Question: I have used the below query :
'''
select distinct e.case_id,e.case_name,s.script_name,s.script_type,e.Result
from executions_table e
left outer join scripts_table s on s.Case_ID=e.case_id
where e.case_id like '11%'
'''
The result obtained is :

How can I choose the row which has the script_type as automation over manual for and for as there are 2 instances and the result is passed and also choose the rows 112 where the script_type is manual and passes where there is only manual.
Thanks for your help in advance.
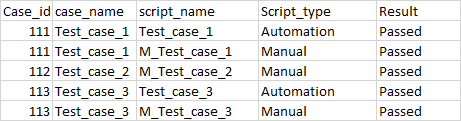
Answer: You could filter unwanted records with a 'not exists' condition:
'''
select distinct e.case_id, e.case_name, s.script_name, s.script_type, e.Result
from executions_table e
left outer join scripts_table s on s.case_id = e.case_id
where
e.case_id like '11%'
and (
s.script_type = 'Automation'
or not exists (
select 1
from scripts_table s1
where
s1.case_id = s.case_id
and s1.script_name <> s.script_name
and s1.script_type = 'Automation'
)
)
'''